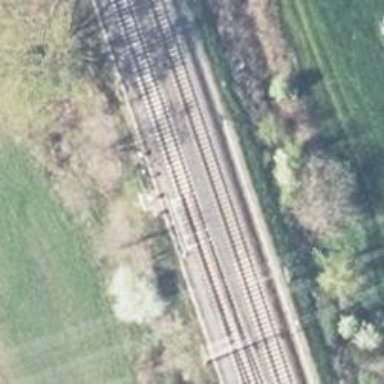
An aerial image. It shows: Railway switch with the turnout on the left side.